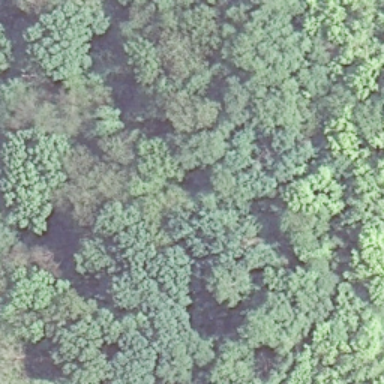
This is a dense forest with emerald green plants .